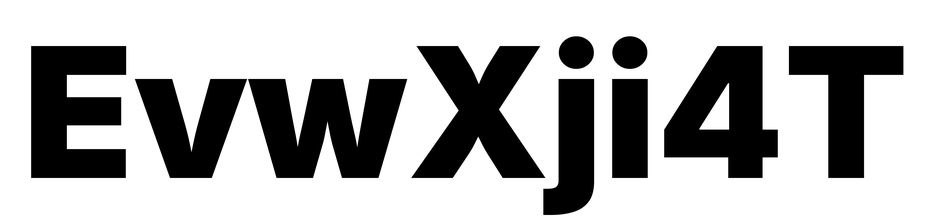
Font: Inter_Black